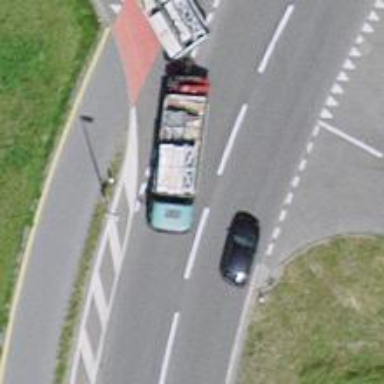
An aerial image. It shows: Bus stop with designated public transport stop position.